Question: Please observe this picture:

I want to be able to click that "15" ( or any of those other ones (they're all linkbuttons)) BatchID value and it fires an event, inside that event I want to be able to parse the value of the [linkbutton] value that was clicked.
So for instance if you clicked 22, inside the event it fires I want to be able to parse the value of the button that was clicked (22).
Here's my gridview code:
'''
<asp:GridView runat="server" ID="HSMGrid"
AutoGenerateColumns="false"
DataKeyNames="Status"
OnRowCommand="grdvwSearchDepositTransaction_RowCommand" OnRowDataBound="grdSearch_RowDataBound" ShowHeaderWhenEmpty="true"
CssClass="grid" Width="650">
<HeaderStyle CssClass="HeaderTemplate" />
<FooterStyle CssClass="FooterTemplate" />
<Columns>
<asp:TemplateField HeaderText="BatchID">
<ItemTemplate>
<asp:LinkButton runat="server" ID="btnBatchId" CommandArgument='<%# DataBinder.Eval(Container.DataItem, "TransactionGroupsEntry.groupID") %>' OnClick="btnBatchId_Click" Text='<%# DataBinder.Eval(Container.DataItem, "TransactionGroupsEntry.groupID") %>' />
</ItemTemplate>
</asp:TemplateField>
<asp:BoundField DataField="TransactionGroupsEntry.bankNumber" HeaderText="Bank" ItemStyle-CssClass="mediumColumn columnCenter" />
<asp:BoundField DataField="TransactionGroupsEntry.branchNumber" HeaderText="Branch" ItemStyle-CssClass="mediumColumn columnCenter" />
<asp:BoundField DataField="TransactionGroupsEntry.cashInTicketAmount" HeaderText="Cash-In Ticket Amount" ItemStyle-CssClass="mediumColumn columnCenter" />
<asp:BoundField DataField="TransactionGroupsEntry.createdBy" HeaderText="Created By" ItemStyle-CssClass="mediumColumn columnCenter" />
<asp:BoundField DataField="TransactionGroupsEntry.dateCreated" HeaderText="Date Created" ItemStyle-CssClass="mediumColumn columnCenter" />
</Columns>
<EmptyDataTemplate>
<span style="font-weight: bold;">No Transactions have been entered</span>
</EmptyDataTemplate>
</asp:GridView>
'''
Here's the event it fires:
'''
protected void btnBatchId_Click(object sender, EventArgs e)
{
}
'''
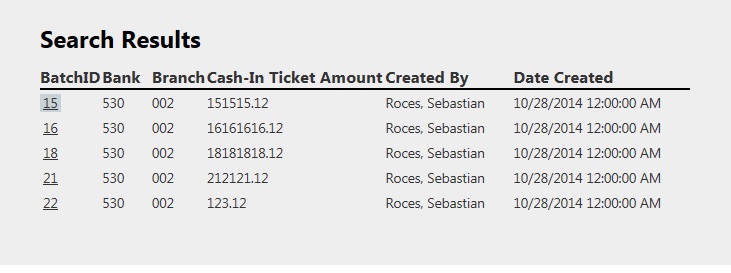
Answer: You just have to cast the 'sender' to 'LinkButton' and use it's 'Text' property:
'''
protected void btnBatchId_Click(object sender, EventArgs e)
{
LinkButton link = (LinkButton) sender;
string batchID = link.Text;
}
'''